Field crop: tomato
Growth stage: 1
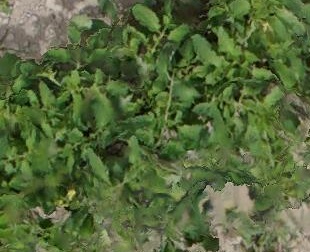
Species: tomato